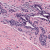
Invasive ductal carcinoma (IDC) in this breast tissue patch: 0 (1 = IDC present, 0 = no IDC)